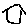
Label: house